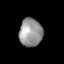
Tissue: lung
Cell type: Epithelial cells
Senescence score: 0.2062
Nuclear area (px): 641
Mean DAPI intensity: 148.173